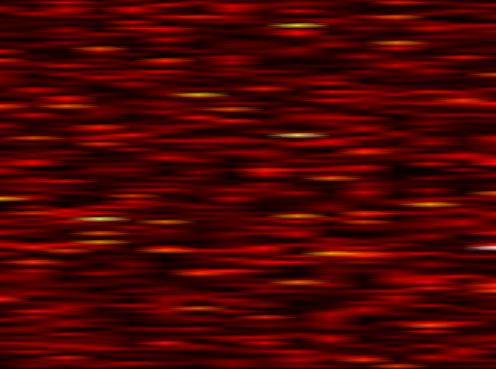
Label: FOFDM